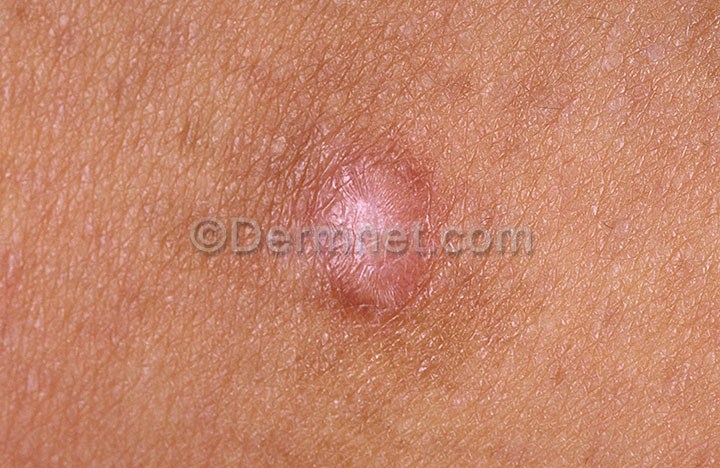
Disease: Seborrheic Keratoses and other Benign Tumors